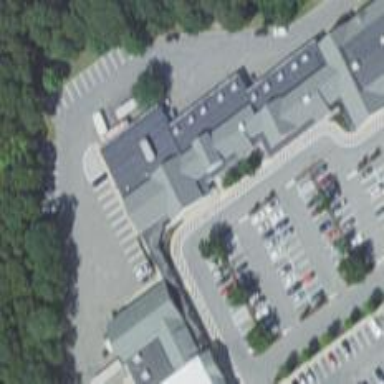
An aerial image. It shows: Pharmacy providing healthcare services.